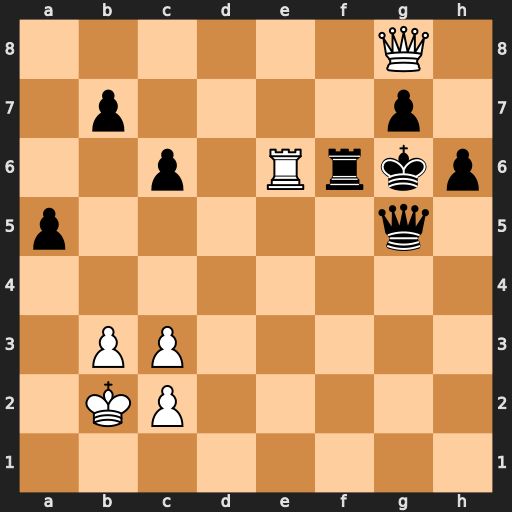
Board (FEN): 6Q1/1p4p1/2p1Rrkp/p5q1/8/1PP5/1KP5/8
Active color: w
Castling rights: -
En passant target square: -
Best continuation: Re7 Kh5 Rxg7 Rg6 Qe8